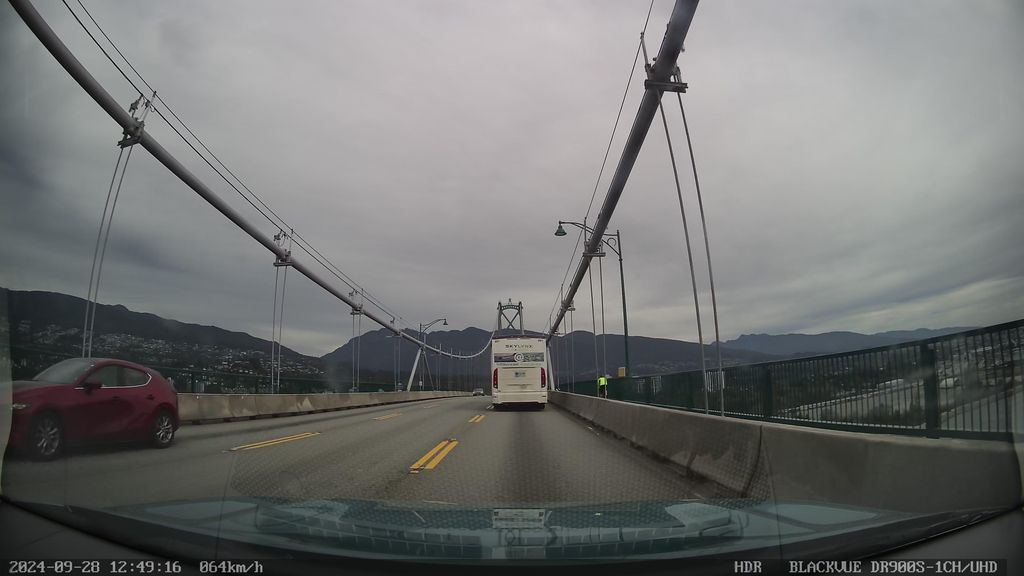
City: vancouver